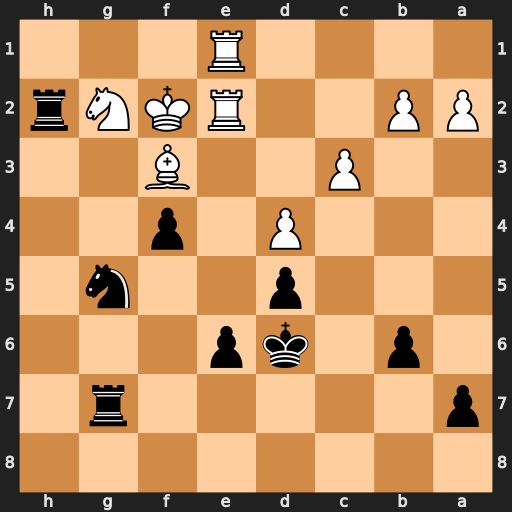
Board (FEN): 8/p5r1/1p1kp3/3p2n1/3P1p2/2P2B2/PP2RKNr/4R3
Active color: b
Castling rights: -
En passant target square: -
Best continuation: Nh3+ Kf1 Rh1#